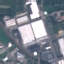
Label: Industrial